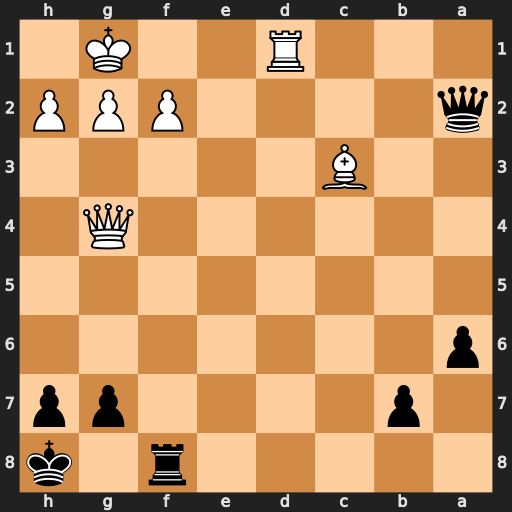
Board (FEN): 5r1k/1p4pp/p7/8/6Q1/2B5/q4PPP/3R2K1
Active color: b
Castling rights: -
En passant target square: -
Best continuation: Qxf2+ Kh1 Qf1+ Rxf1 Rxf1#